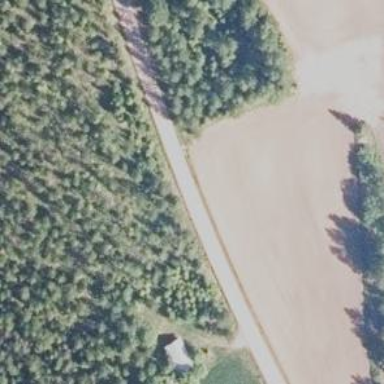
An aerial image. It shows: Tertiary road.